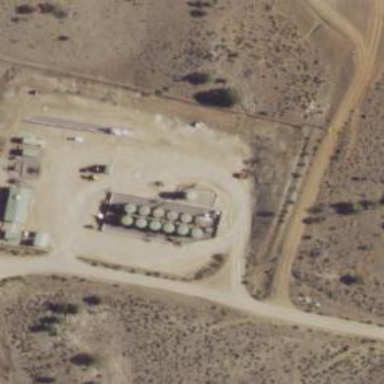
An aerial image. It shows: Storage tank with man-made structure.